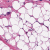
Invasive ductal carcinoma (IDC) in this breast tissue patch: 0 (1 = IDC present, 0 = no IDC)